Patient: sex M, age 29
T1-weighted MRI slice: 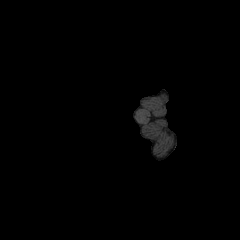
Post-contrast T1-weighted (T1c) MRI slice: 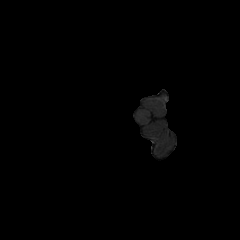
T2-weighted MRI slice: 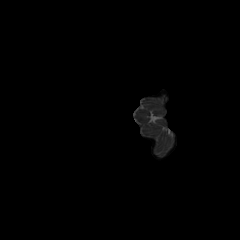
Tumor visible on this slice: no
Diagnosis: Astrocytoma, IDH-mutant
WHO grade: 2